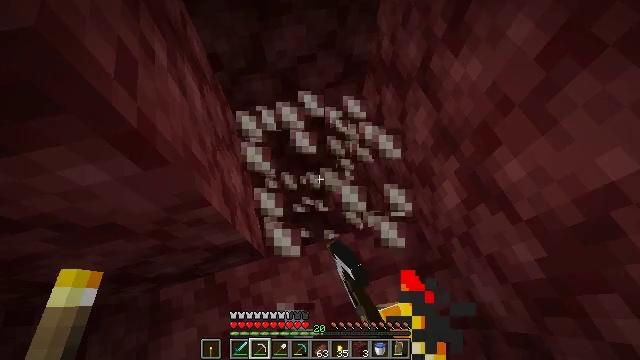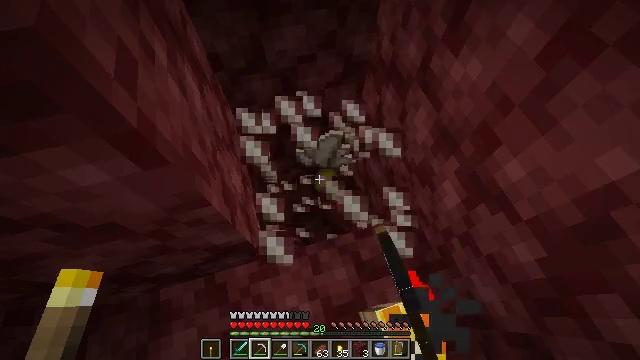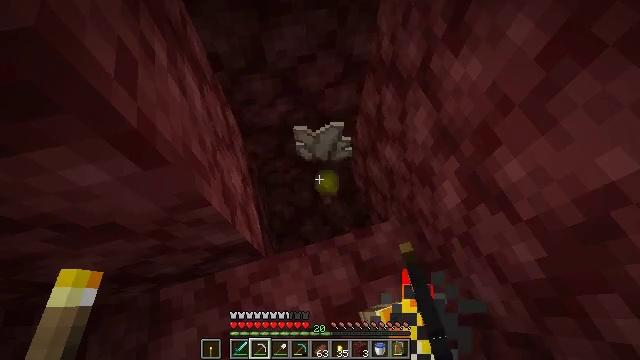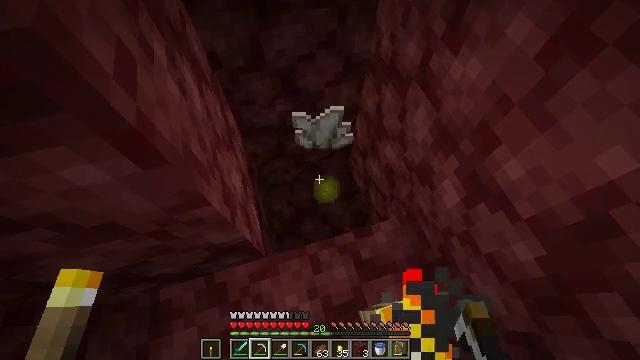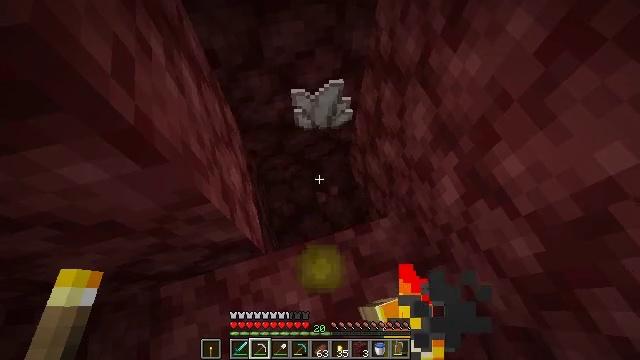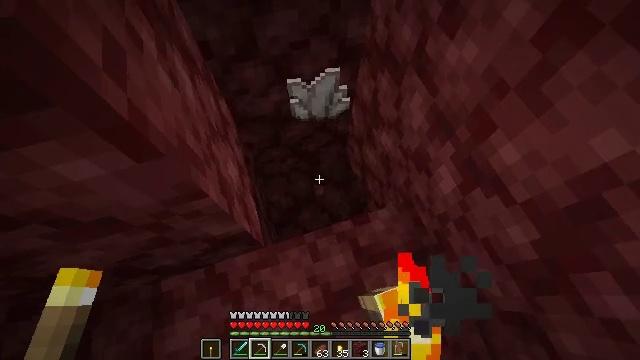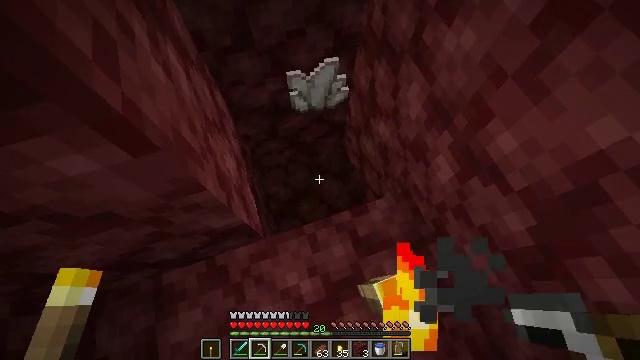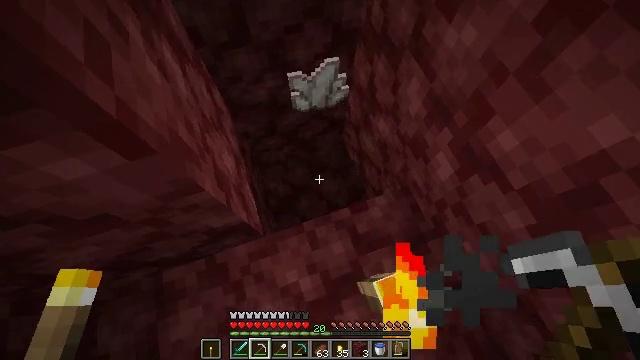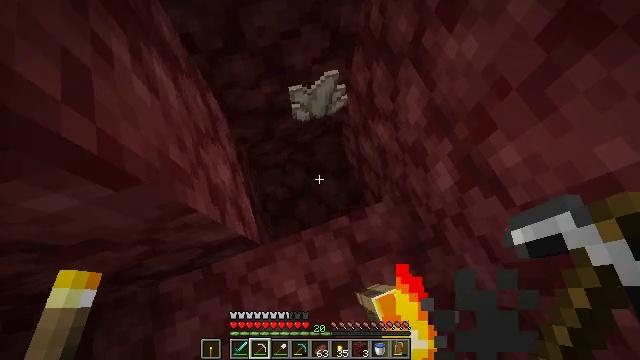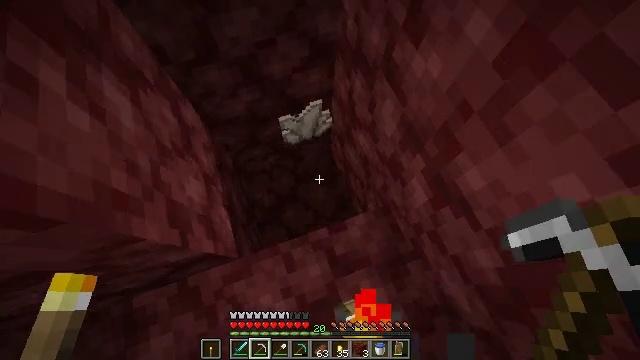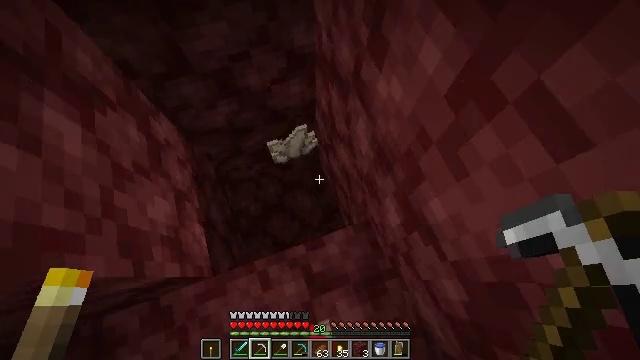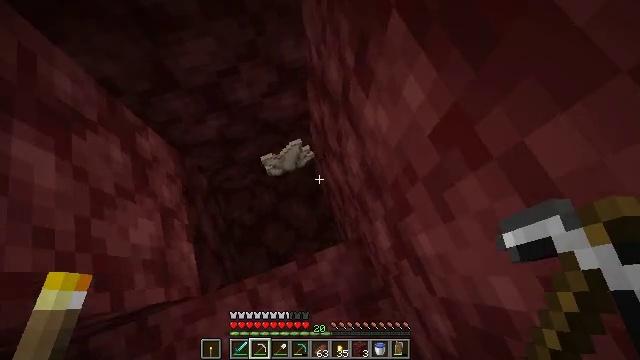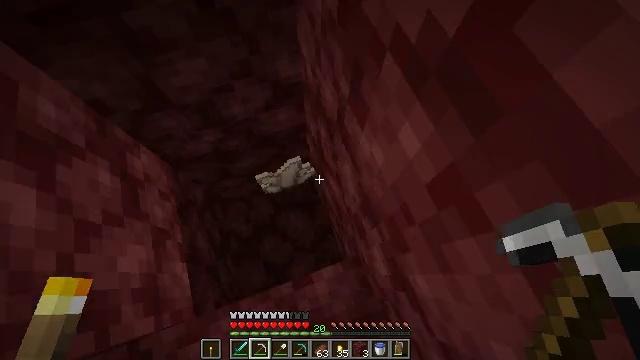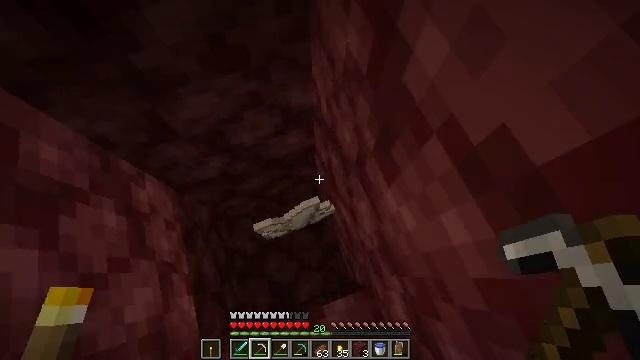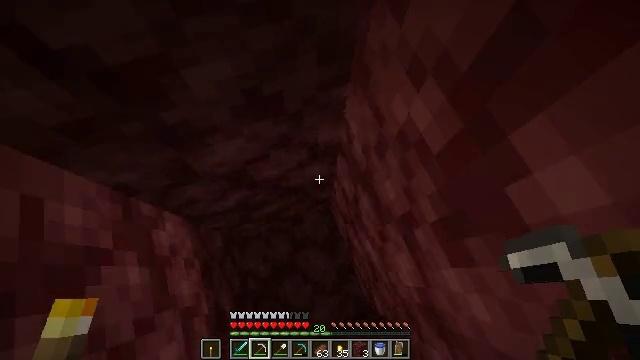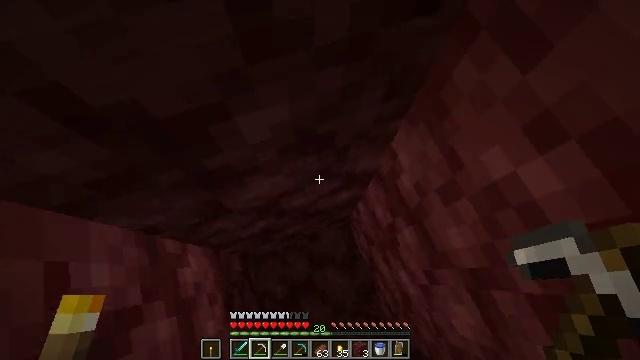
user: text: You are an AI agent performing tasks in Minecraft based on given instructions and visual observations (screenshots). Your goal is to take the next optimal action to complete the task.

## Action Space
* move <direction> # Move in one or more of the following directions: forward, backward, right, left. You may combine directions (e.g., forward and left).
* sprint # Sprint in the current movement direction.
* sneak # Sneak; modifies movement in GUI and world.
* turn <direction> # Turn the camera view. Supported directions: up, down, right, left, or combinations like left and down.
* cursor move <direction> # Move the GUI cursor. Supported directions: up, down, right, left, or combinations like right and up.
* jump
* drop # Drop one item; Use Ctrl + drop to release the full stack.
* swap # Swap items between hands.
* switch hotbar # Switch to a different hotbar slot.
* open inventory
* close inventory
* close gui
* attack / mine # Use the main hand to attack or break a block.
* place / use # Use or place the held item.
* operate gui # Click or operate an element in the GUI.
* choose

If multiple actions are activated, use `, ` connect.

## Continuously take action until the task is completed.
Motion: motion action
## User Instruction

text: Mine warped nylium in the Nether.
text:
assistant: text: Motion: no_op
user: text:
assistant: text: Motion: no_op
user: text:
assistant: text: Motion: no_op
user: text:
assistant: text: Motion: no_op
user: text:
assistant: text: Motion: turn right and down
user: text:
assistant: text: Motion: turn right and down
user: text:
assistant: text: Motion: move forward, turn down
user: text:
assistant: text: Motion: move forward
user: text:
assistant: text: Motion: move forward and move right
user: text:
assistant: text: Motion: move forward and move right
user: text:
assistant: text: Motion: move forward
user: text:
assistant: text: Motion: move forward
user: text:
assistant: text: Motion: move forward and move left
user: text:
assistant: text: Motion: move forward and move left
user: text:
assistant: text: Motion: move forward and move left
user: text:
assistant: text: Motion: turn right and down
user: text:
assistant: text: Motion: turn right and down
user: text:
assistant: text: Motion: turn right and down
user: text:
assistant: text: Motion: turn right and up
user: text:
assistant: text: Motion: turn right
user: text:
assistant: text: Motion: turn right and up
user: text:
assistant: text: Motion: move forward, turn right and up
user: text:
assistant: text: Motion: move forward, turn right and up
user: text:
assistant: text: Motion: move forward, turn right and up
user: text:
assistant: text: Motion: move forward, turn right and up, jump
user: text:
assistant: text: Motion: move forward, turn right and up, jump
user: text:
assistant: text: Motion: move forward, turn right and up, jump
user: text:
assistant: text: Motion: move forward, turn right and up
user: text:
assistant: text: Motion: move forward, turn right and up
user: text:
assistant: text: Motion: move forward, turn right and up